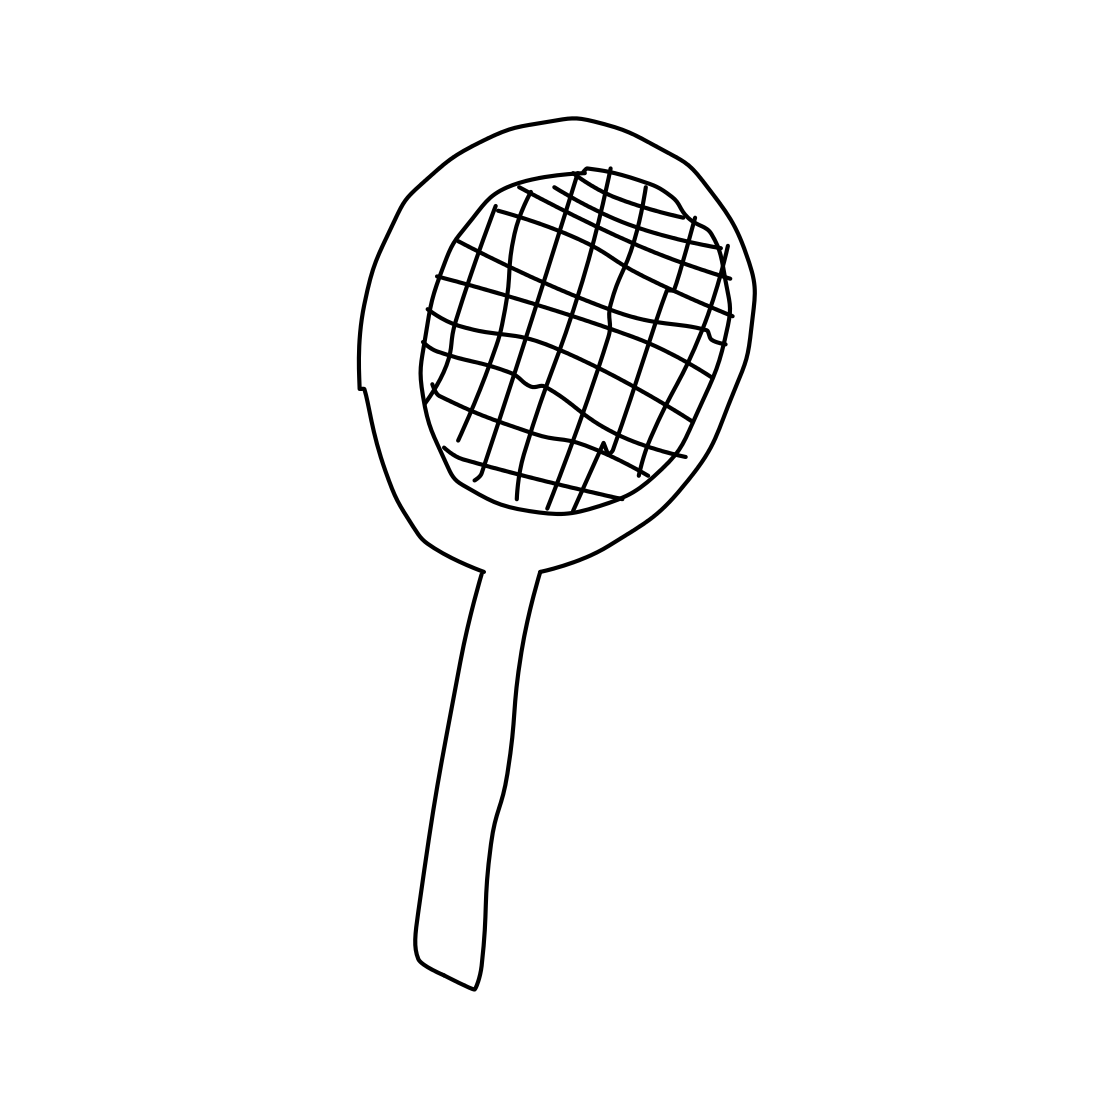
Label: tennis-racket